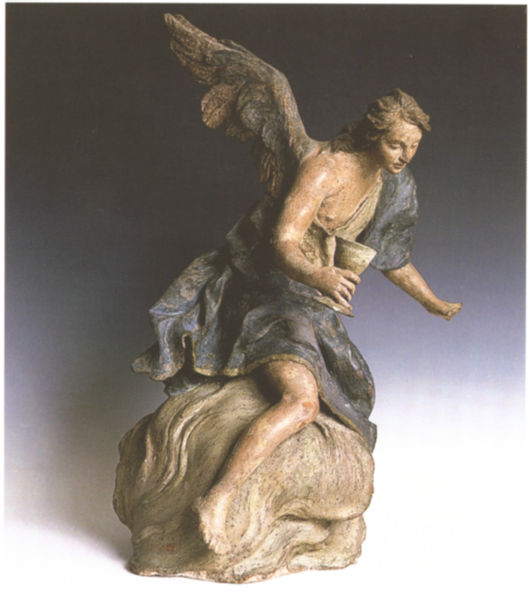
Titel: Trauernder Genius vom Staufener Ölberg
Künstler: Johann Christian Wenzinger
Institution: Frankfurt a. M., Liebieghaus
Schlagwörter: blau, felsen, flügel, hand, himmel, mann, nackt, schatten, braun, brust, frau, holz, kleid, blick, wolke, federn, gesicht, lang, stein, hände, öl, boden, figur, gewand, gold, haare, kelch, mantel, traurig, engel, skulptur, statue, ton, bewegt, schweif, fels, bemalt, foto, becher, fuss, porzellan, vergoldet, leiden, schwingen, zerstört, gottheit, holzfigur, geschnitzt, gewellt, anmut, golgotha, genius, schwinge, blaues gewand, bemahlt, langeshaar